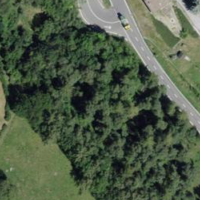
EUNIS habitat code: 41
Species observed at this site:
Ptyonoprogne rupestris